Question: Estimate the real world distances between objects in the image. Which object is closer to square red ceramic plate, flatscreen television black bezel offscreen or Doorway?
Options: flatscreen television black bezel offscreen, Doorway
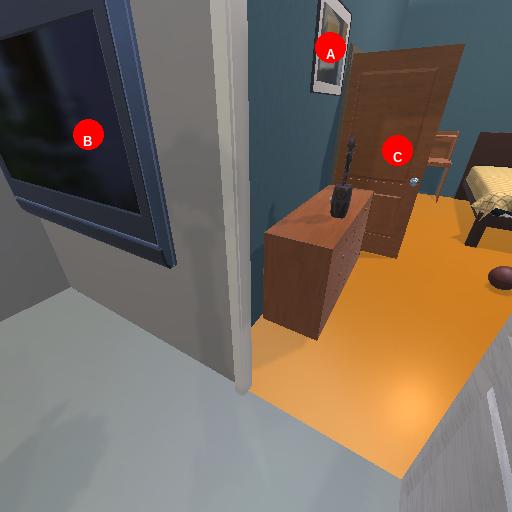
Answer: flatscreen television black bezel offscreen